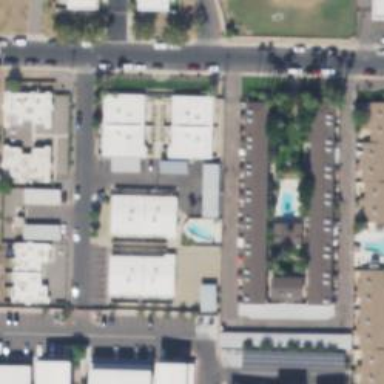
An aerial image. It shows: Swimming pool located in leisure land.